Question: In my table cell I have long line of information and because of that I'm not able to show all the information properly. I tried to make the table cell's hight big but that didn't help.
below is the image of the table cell where you can not see the rest of the information.

Thanks
Mayur
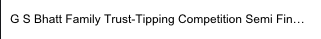
Answer: You can take Custom cell and inside the same,take UILabel with the property of word wrap with <URL>.Remember to take numberOfLines to 0. Hope that Helps you.